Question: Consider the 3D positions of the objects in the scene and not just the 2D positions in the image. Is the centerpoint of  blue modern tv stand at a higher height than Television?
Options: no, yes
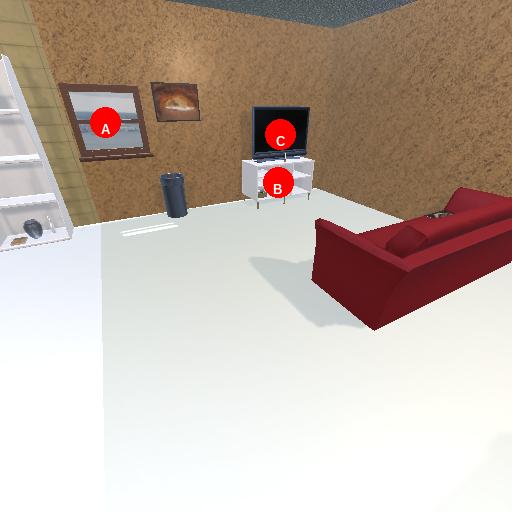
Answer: no